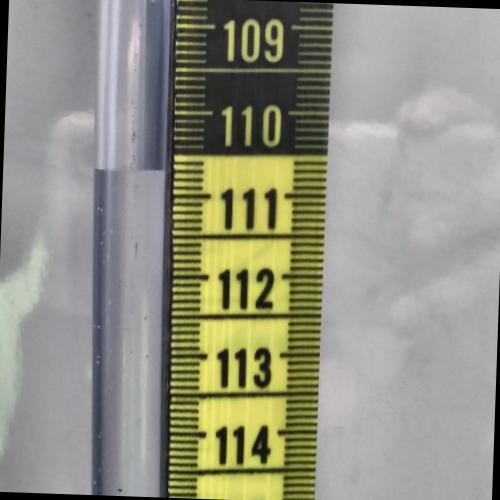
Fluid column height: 110.7 cm